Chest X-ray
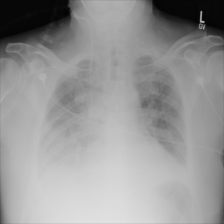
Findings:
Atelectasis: negative
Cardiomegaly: negative
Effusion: negative
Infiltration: negative
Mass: negative
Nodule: negative
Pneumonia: negative
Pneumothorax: negative
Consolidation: negative
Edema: negative
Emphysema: negative
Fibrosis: negative
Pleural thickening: negative
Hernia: negative